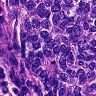
Metastatic tissue present: yes